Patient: sex M, age 51
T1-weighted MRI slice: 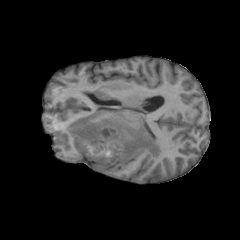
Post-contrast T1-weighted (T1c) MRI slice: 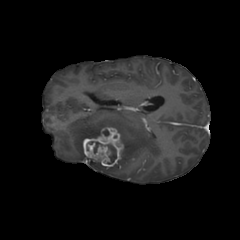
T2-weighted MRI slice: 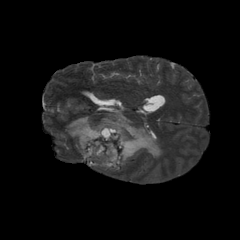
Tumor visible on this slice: yes
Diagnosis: Glioblastoma, IDH-wildtype
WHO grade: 4